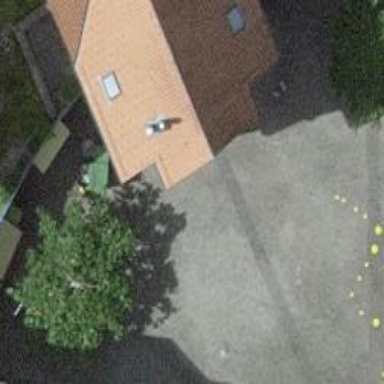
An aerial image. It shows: Group of garages.